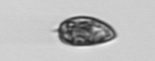
Label: Prorocentrum_triestinum